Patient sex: M
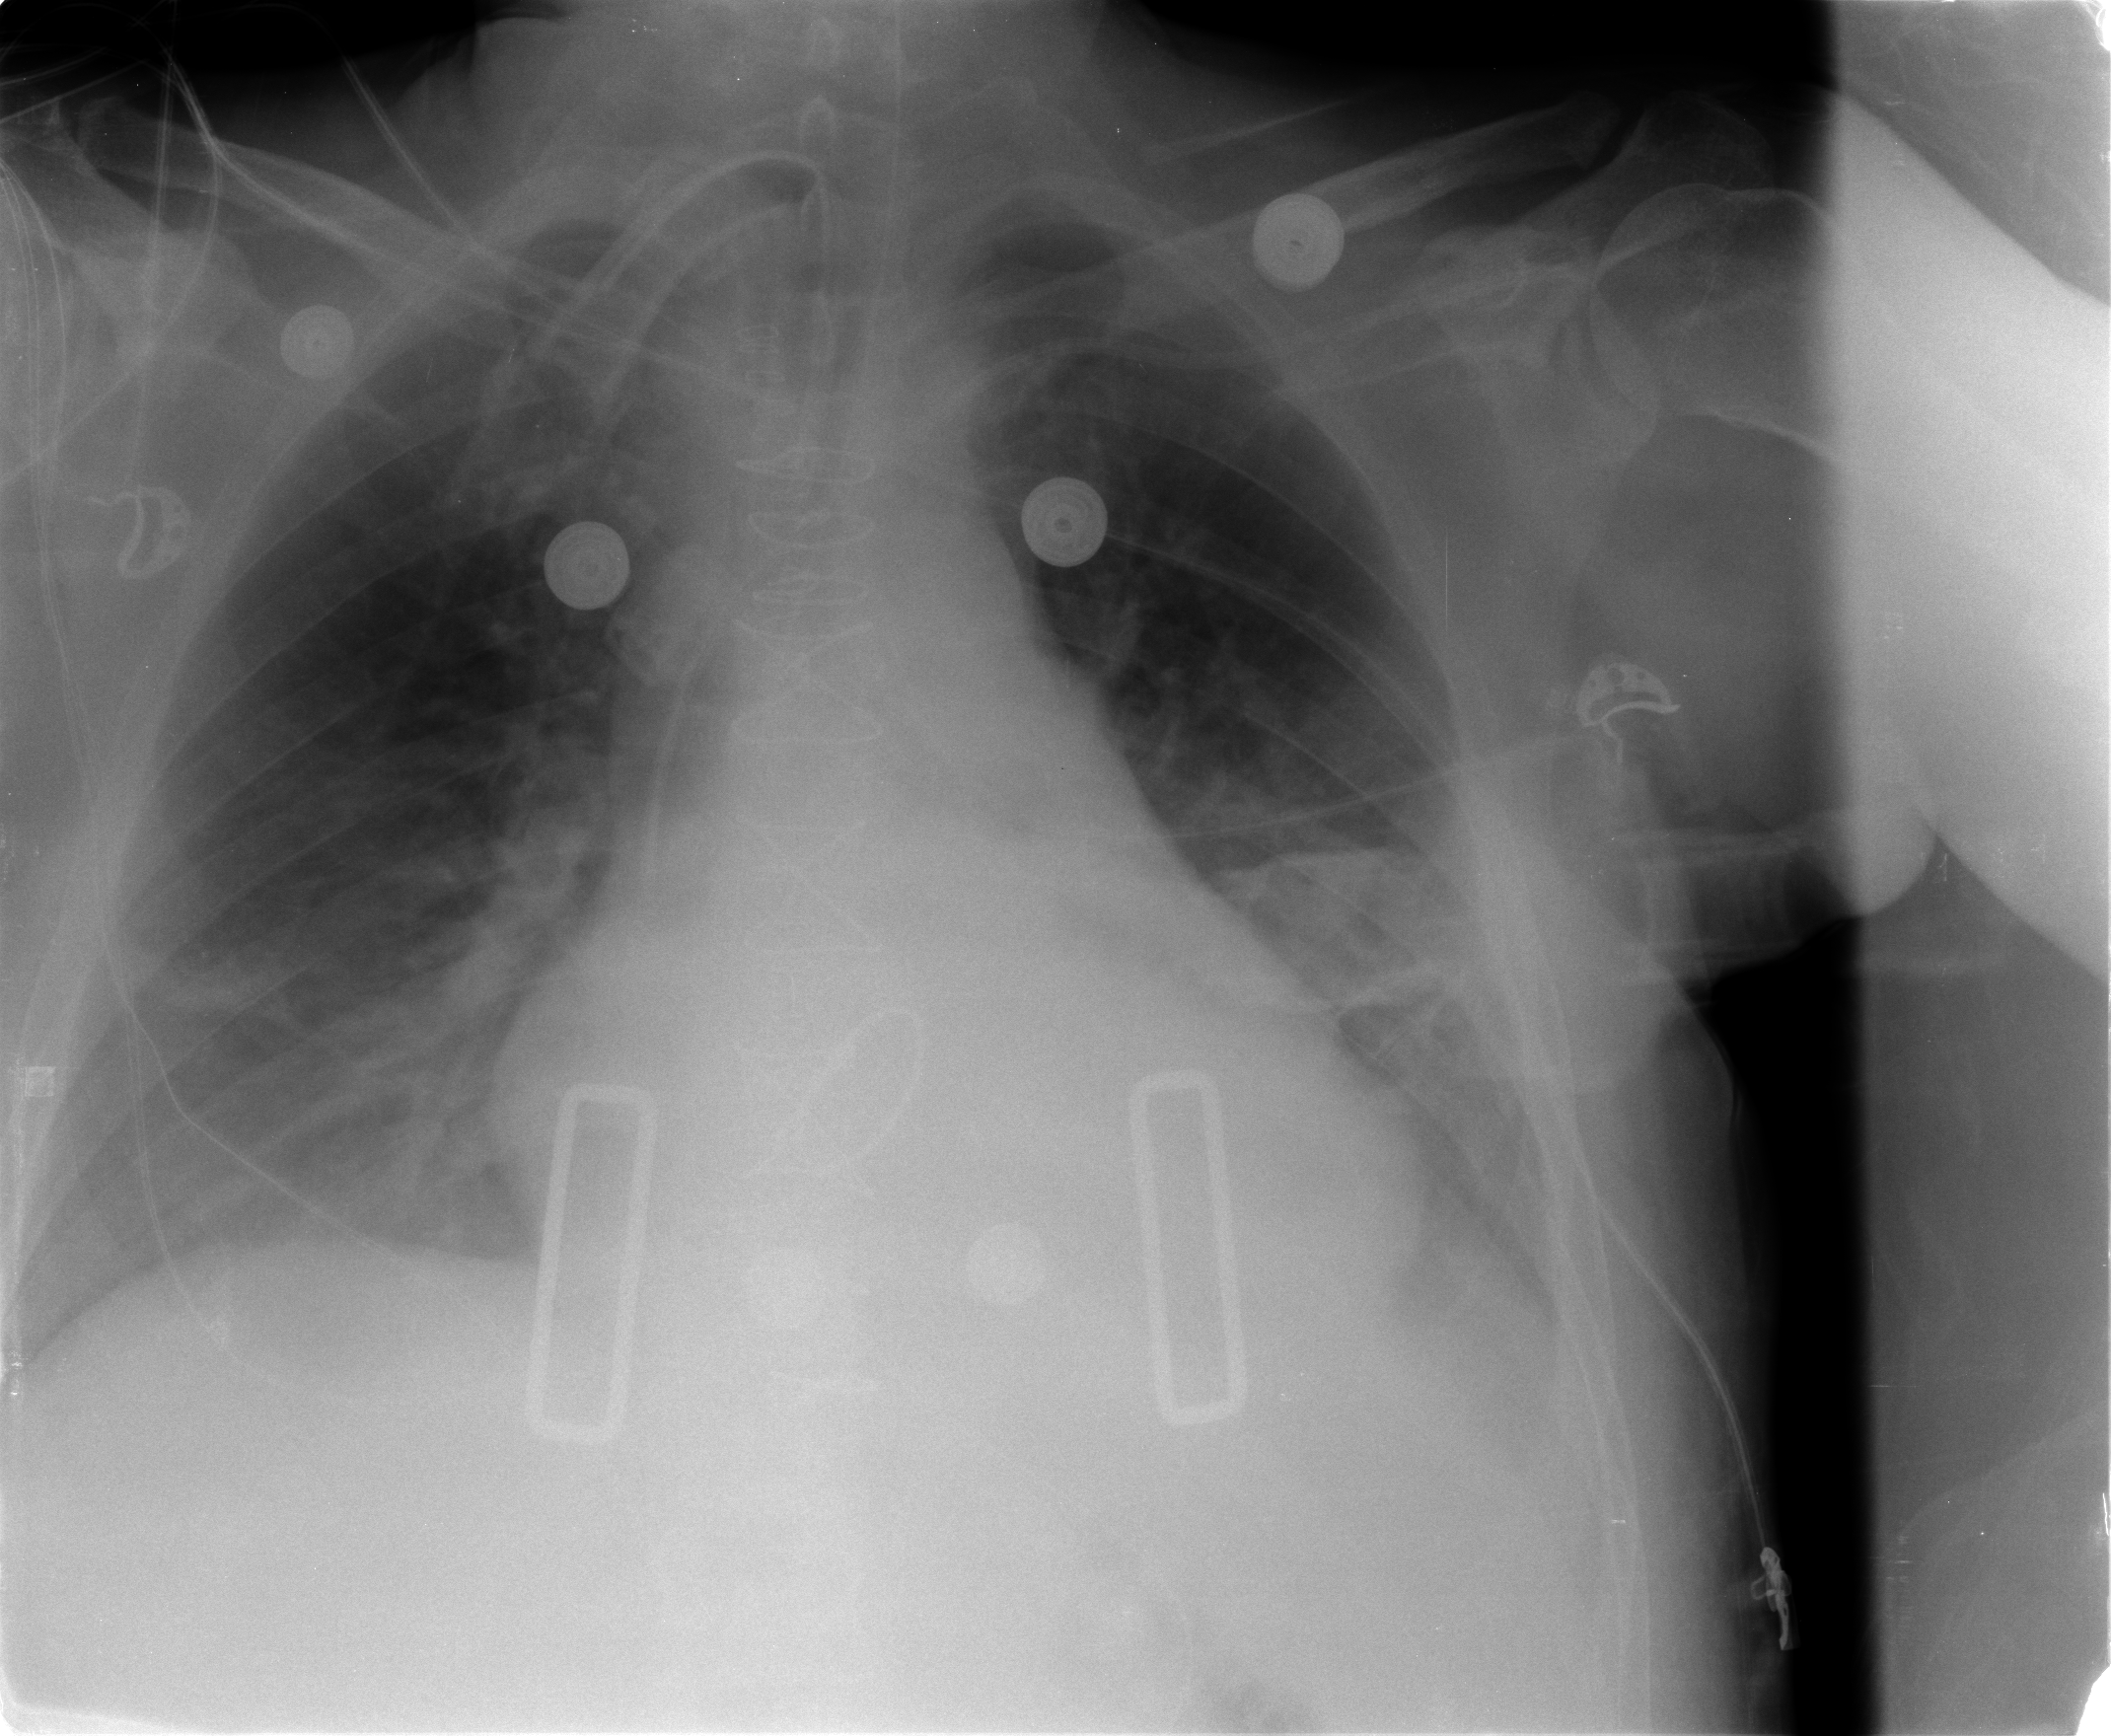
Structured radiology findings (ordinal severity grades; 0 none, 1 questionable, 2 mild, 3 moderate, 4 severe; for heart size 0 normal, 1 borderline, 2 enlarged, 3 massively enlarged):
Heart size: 1
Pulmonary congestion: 0
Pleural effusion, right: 1
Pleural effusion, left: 2
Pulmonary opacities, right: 0
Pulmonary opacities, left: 0
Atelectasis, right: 2
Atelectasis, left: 2